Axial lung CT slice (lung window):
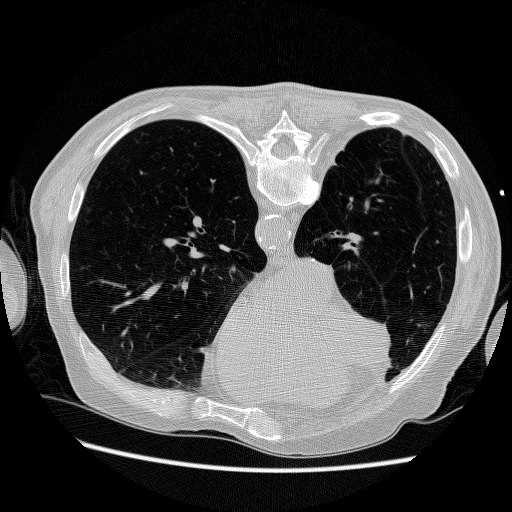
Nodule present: no